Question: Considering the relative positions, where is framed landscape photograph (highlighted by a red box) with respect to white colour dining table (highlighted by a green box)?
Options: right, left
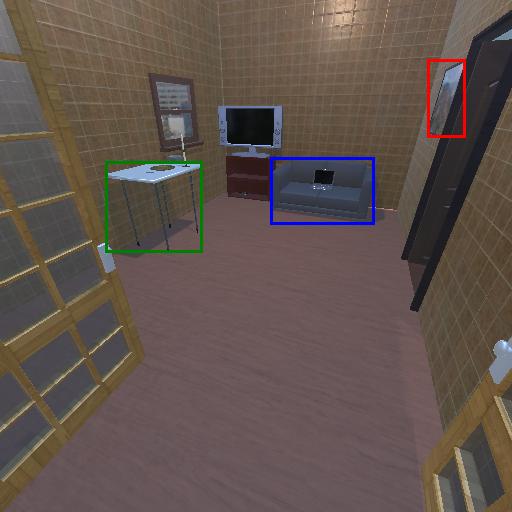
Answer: right